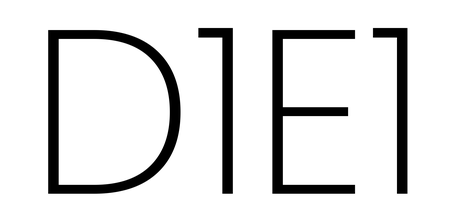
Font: Poppins-ExtraLight